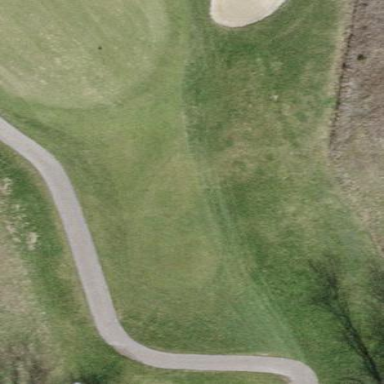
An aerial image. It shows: Golf fairway surrounded by grass.